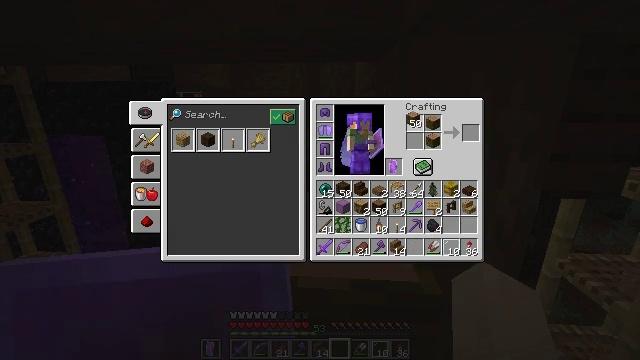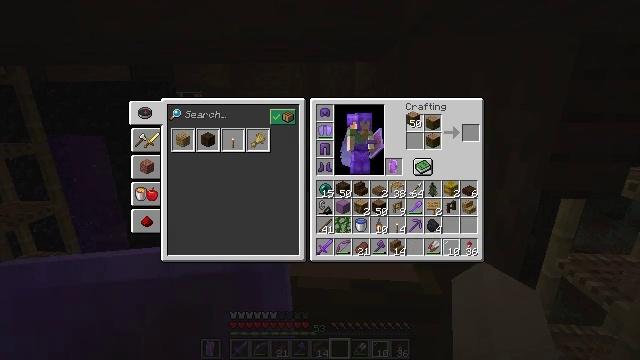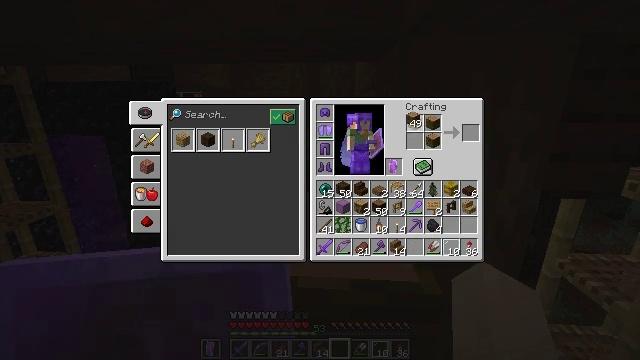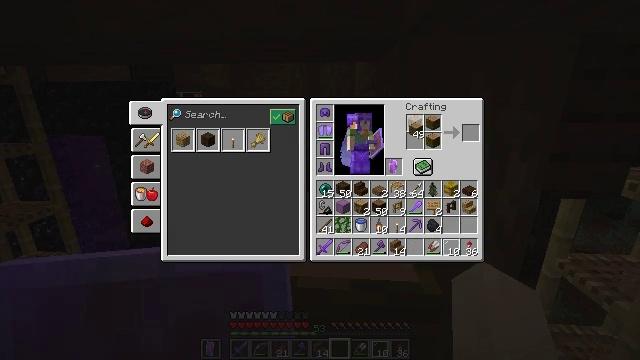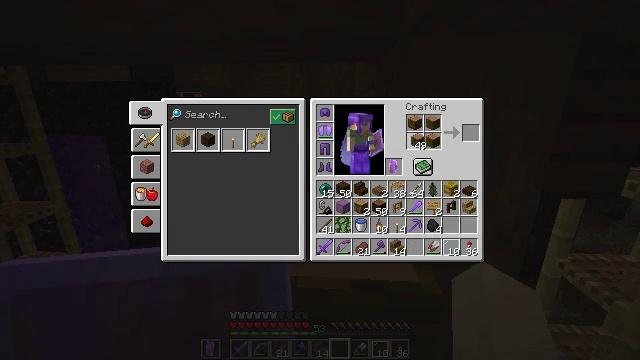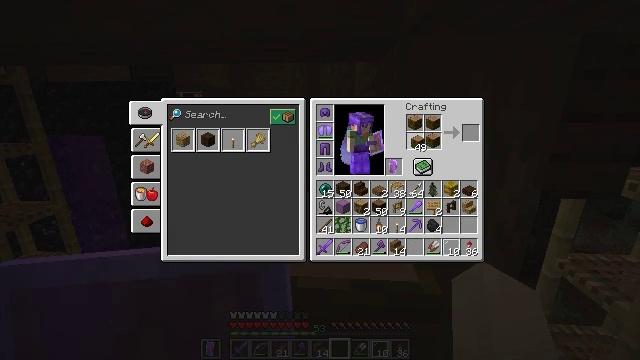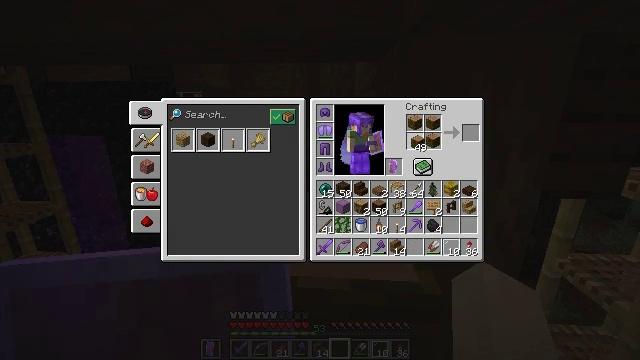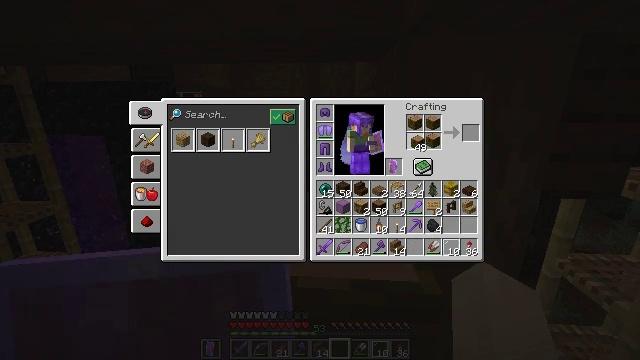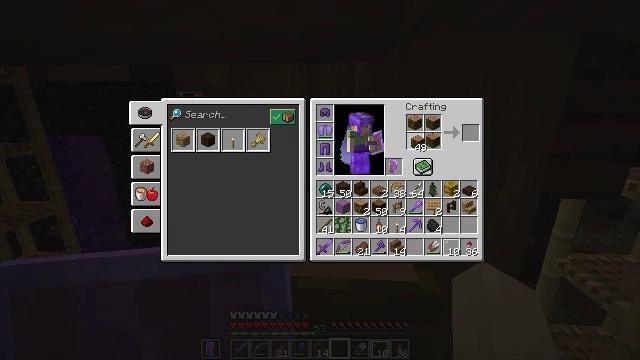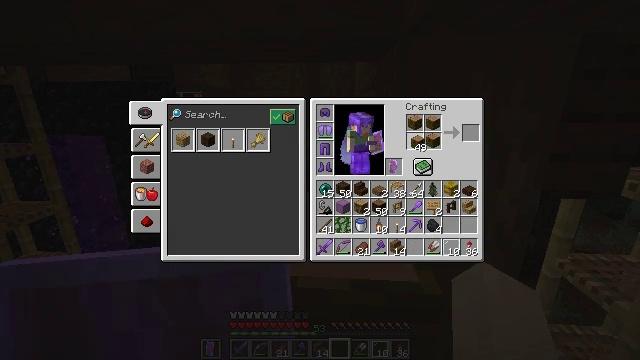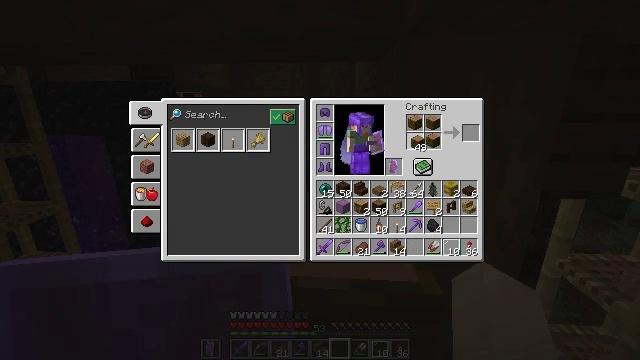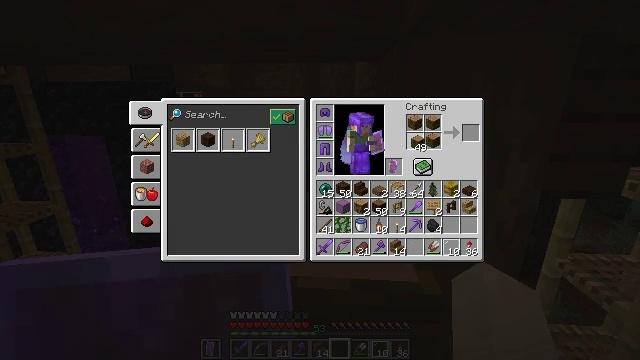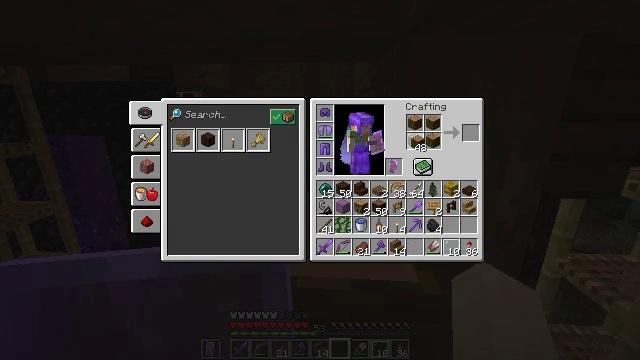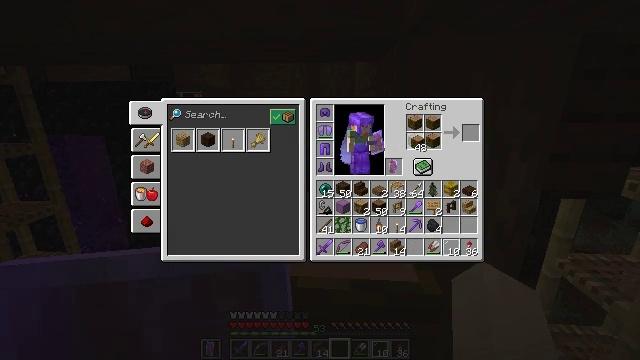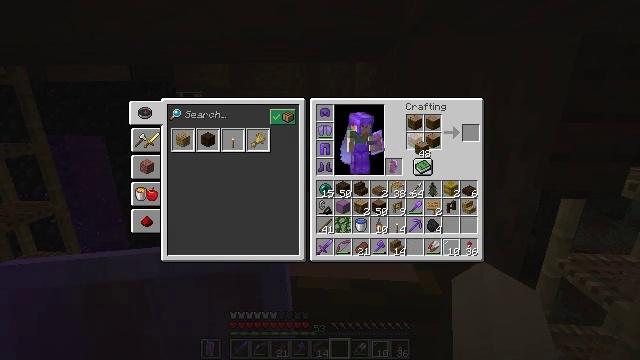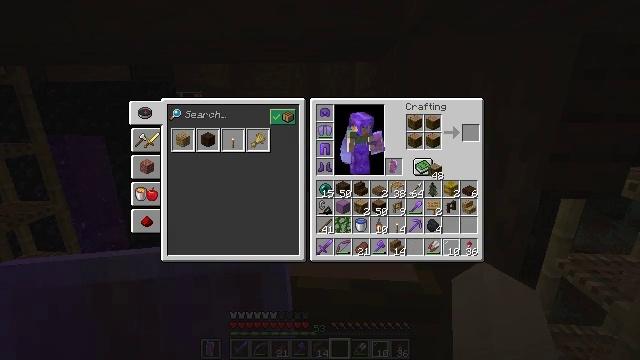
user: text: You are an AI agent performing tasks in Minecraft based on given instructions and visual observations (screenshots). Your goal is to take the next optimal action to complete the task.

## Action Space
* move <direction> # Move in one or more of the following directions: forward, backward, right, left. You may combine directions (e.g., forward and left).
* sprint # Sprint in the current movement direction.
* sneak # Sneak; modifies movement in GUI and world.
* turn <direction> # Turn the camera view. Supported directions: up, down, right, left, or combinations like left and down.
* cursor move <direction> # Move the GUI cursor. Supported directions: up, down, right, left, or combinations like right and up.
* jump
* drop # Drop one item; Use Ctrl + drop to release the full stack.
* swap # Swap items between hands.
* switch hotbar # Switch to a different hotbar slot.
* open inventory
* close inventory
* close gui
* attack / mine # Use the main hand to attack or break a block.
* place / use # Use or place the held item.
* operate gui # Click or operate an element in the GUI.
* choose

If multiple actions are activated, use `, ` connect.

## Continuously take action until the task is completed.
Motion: motion action
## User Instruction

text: craft item jungle wood
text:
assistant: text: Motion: use / place
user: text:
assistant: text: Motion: no_op
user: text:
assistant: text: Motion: turn down
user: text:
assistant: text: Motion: turn down
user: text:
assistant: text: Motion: no_op
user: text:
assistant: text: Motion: no_op
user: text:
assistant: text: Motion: no_op
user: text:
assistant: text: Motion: no_op
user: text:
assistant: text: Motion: no_op
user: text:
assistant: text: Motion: use / place
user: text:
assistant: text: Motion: use / place
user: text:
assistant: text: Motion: no_op
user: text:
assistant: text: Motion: no_op
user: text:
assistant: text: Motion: no_op
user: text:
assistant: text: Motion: turn right and down
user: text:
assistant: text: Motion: turn right and down
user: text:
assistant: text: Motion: no_op
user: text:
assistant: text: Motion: no_op
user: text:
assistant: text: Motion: no_op
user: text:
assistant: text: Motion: no_op
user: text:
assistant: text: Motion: no_op
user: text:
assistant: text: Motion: no_op
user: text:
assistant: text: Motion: turn right
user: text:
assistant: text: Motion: no_op
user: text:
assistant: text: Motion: no_op
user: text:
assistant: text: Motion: no_op
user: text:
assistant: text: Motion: no_op
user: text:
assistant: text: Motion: no_op
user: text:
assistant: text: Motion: no_op
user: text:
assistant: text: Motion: no_op